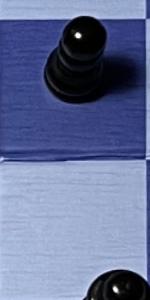
Label: Empty